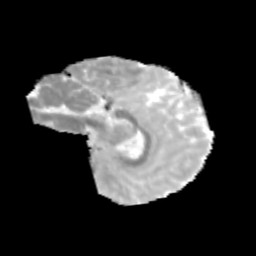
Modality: MD
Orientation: sagittal
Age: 12
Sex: male
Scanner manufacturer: siemens
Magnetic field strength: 3 T
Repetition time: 3.8 s
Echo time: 0.07 s